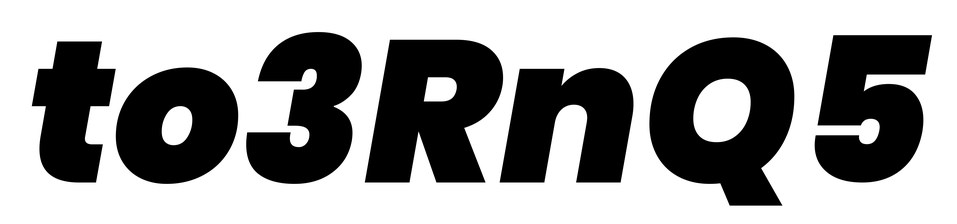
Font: Poppins-BlackItalic